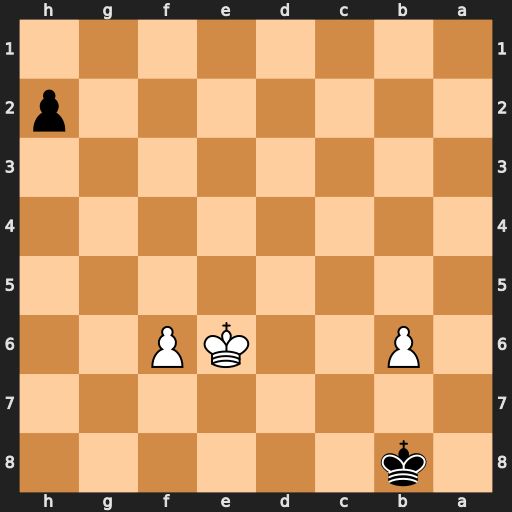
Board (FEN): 1k6/8/1P2KP2/8/8/8/7p/8
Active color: b
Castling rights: -
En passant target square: -
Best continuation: h1=Q f7 Qe4+